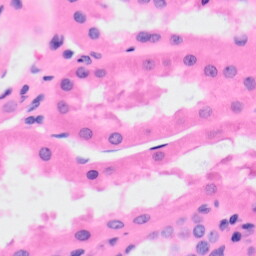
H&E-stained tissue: Kidney